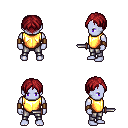
a pixel art fantasy rpg character, male body template, dark elf, purple skin, gold chest armor, metal pants, brunette parted hairstyle, leather bracers, dagger, four views (front, back, left, right), 2x2 character sprite sheet, small pixel art, hard edges, no anti-aliasing